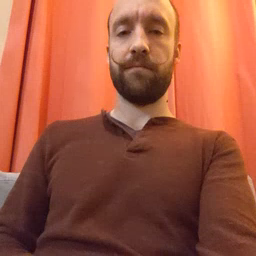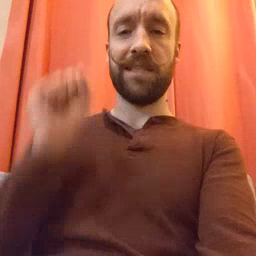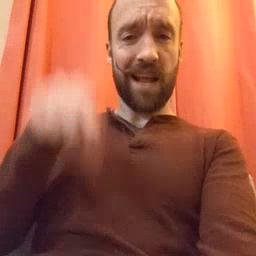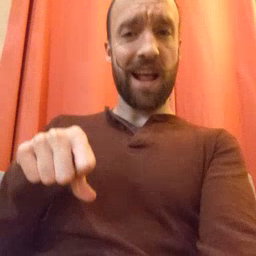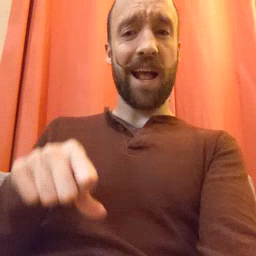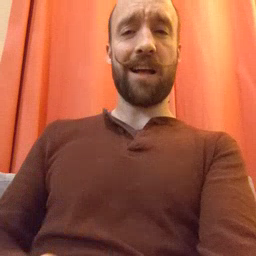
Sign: can